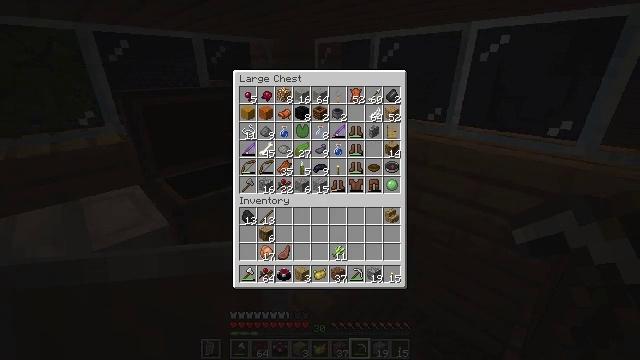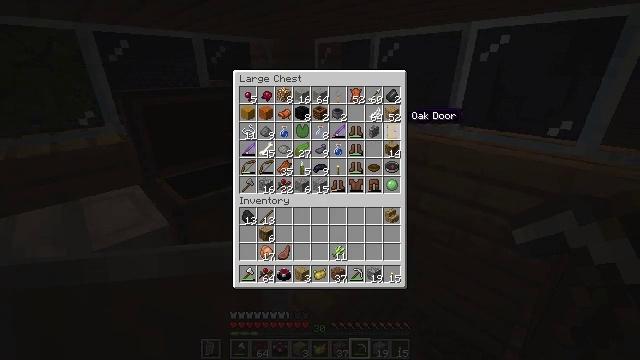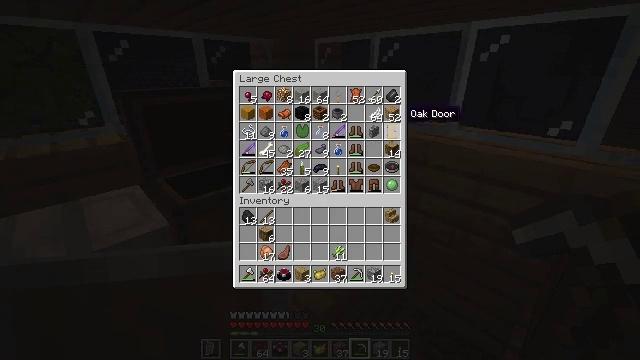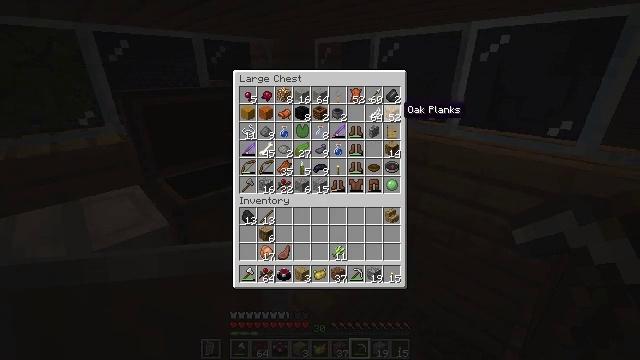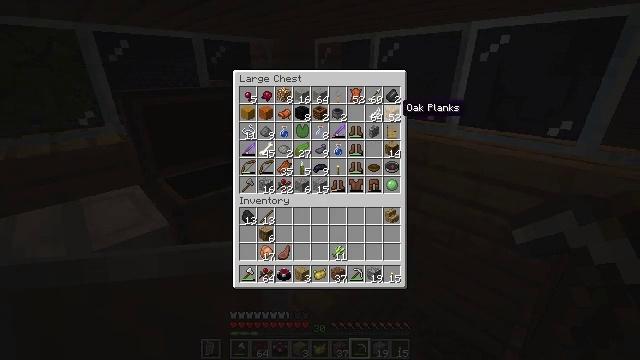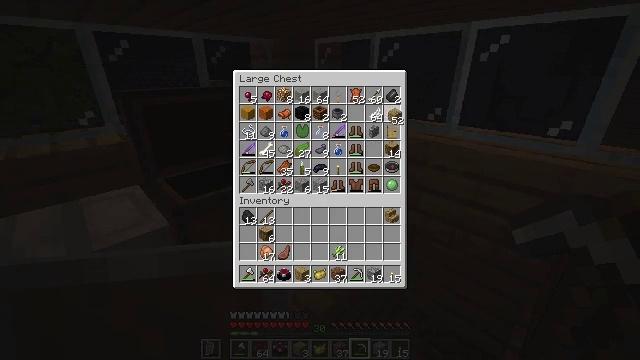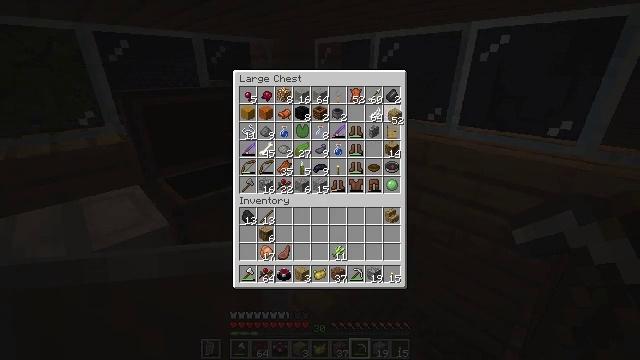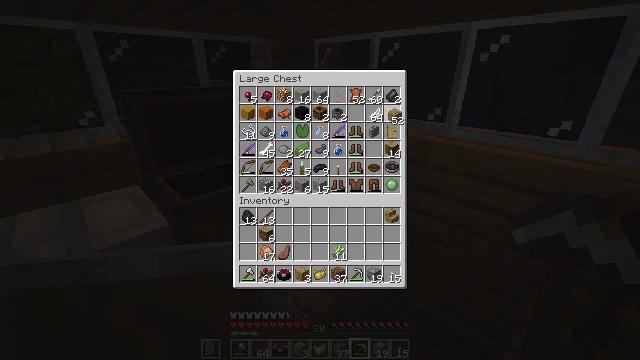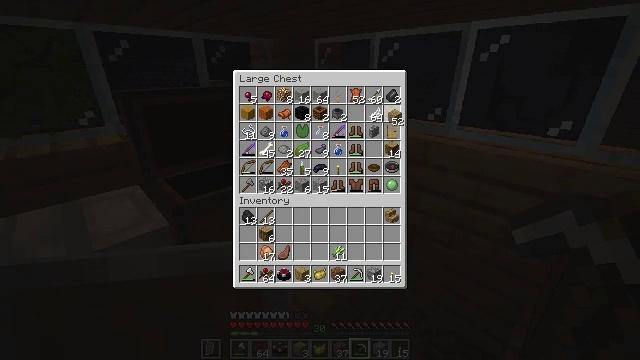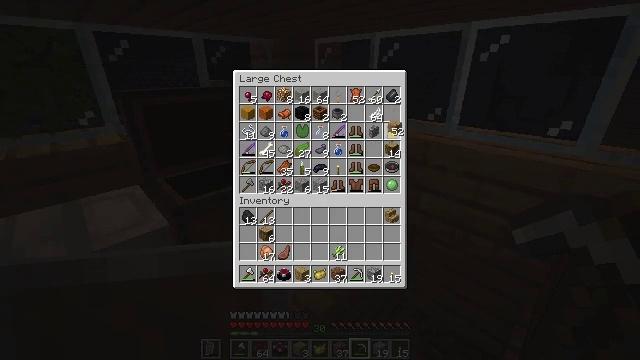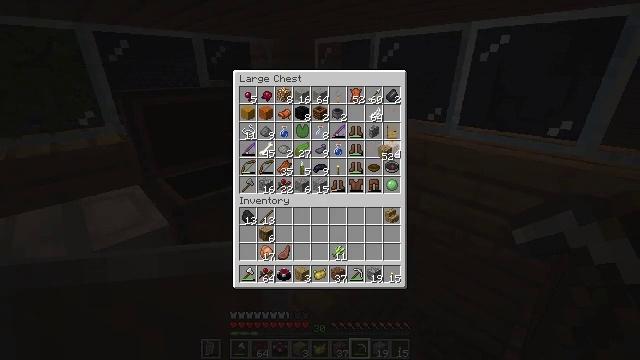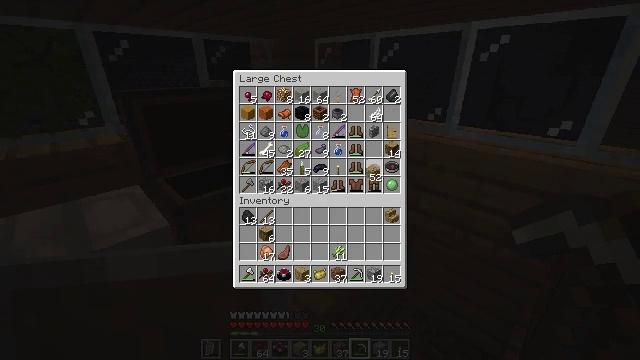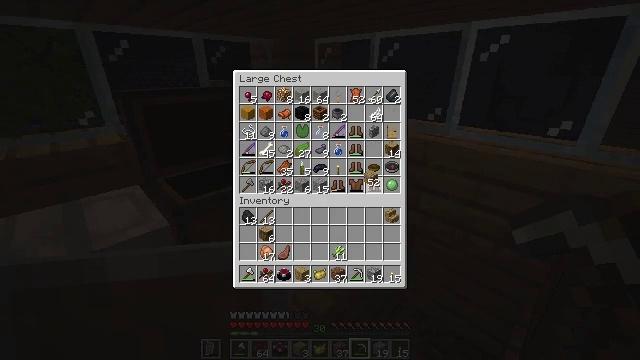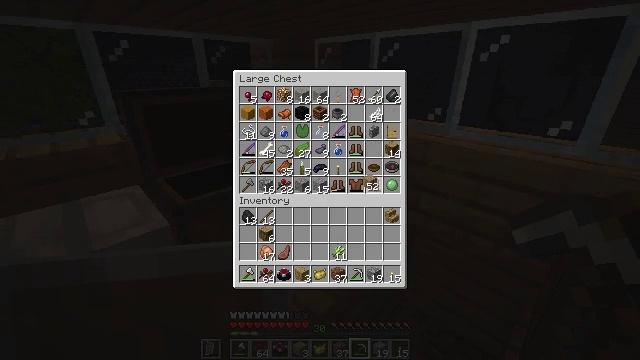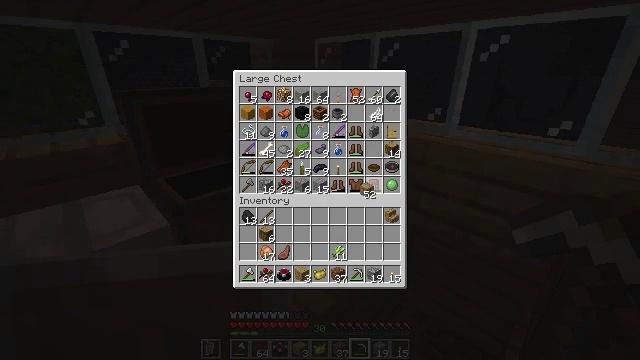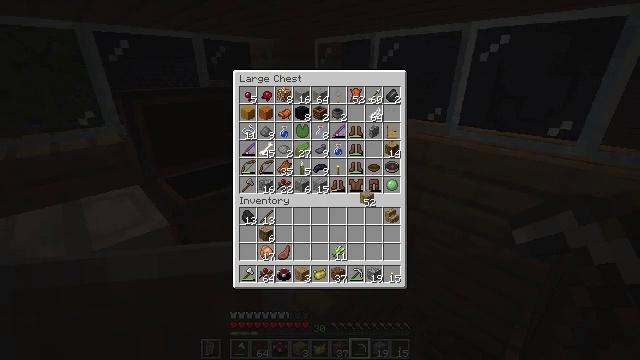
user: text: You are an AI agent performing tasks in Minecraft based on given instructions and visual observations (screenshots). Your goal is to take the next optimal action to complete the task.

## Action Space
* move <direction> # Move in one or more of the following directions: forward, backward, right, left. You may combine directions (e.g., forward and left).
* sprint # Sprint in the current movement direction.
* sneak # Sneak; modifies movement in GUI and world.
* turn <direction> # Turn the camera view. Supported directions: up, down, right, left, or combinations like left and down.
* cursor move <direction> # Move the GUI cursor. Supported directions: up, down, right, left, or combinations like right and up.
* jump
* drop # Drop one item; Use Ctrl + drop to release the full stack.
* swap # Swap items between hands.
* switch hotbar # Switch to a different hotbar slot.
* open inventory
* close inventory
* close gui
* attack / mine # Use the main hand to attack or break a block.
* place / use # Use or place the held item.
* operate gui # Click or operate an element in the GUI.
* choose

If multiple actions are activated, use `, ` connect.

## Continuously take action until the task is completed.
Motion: motion action
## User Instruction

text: Break the dirt block.
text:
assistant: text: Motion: no_op
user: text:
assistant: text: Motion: no_op
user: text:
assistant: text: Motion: no_op
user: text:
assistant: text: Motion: no_op
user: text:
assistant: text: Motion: operate gui
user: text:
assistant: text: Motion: operate gui
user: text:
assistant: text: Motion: operate gui
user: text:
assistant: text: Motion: no_op
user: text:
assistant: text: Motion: cursor move down
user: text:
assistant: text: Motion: cursor move left and down
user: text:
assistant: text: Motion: cursor move left and down
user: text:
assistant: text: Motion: no_op
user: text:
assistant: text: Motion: no_op
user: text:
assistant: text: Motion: cursor move down
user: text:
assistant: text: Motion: cursor move down
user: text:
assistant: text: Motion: no_op
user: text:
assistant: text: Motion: no_op
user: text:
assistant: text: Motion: operate gui
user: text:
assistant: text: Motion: operate gui
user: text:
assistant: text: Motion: operate gui
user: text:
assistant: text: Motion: no_op
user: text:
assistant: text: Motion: no_op
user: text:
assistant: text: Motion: no_op
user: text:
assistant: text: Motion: no_op
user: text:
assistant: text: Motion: no_op
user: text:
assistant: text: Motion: turn right and down, close gui
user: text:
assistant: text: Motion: turn right and down, open inventory
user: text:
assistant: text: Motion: turn right and down
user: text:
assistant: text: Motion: move forward, turn left and down
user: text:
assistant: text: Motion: move forward and move right, turn left